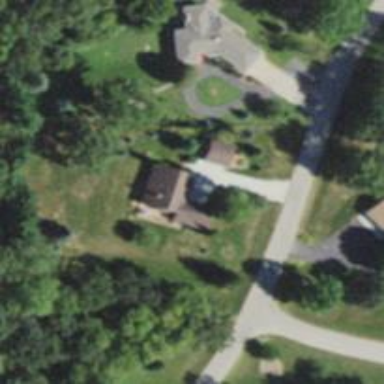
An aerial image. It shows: Driveway.